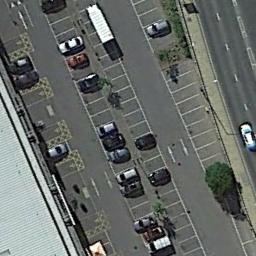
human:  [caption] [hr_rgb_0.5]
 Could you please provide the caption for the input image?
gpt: The parking lot has some parked cars but lots of parking spaces are still empty .

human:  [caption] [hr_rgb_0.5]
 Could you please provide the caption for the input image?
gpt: There are many cars in the parking lot .

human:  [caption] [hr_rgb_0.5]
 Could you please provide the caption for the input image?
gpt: The parking lot is full of cars next to some buildings .

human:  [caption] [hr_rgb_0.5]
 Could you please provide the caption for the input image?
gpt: There are a dozen cars in the parking lot .

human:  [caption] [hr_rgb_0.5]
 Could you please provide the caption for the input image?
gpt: There are some cars on the parking lot by the roadside .